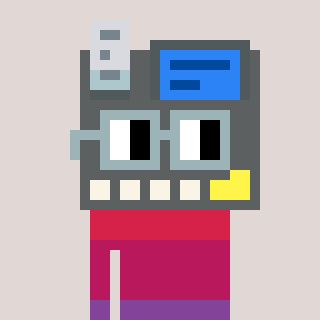
a pixel art character with square dark gray glasses, a cash register-shaped head and a grayscale-colored body on a warm background